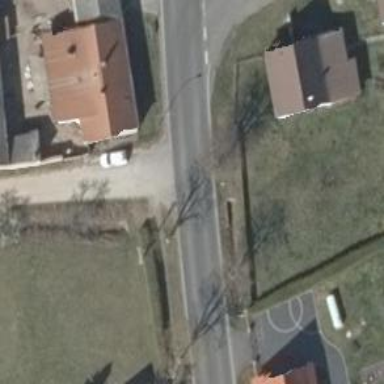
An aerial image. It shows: Asphalt road classified as primary highway.